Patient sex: F
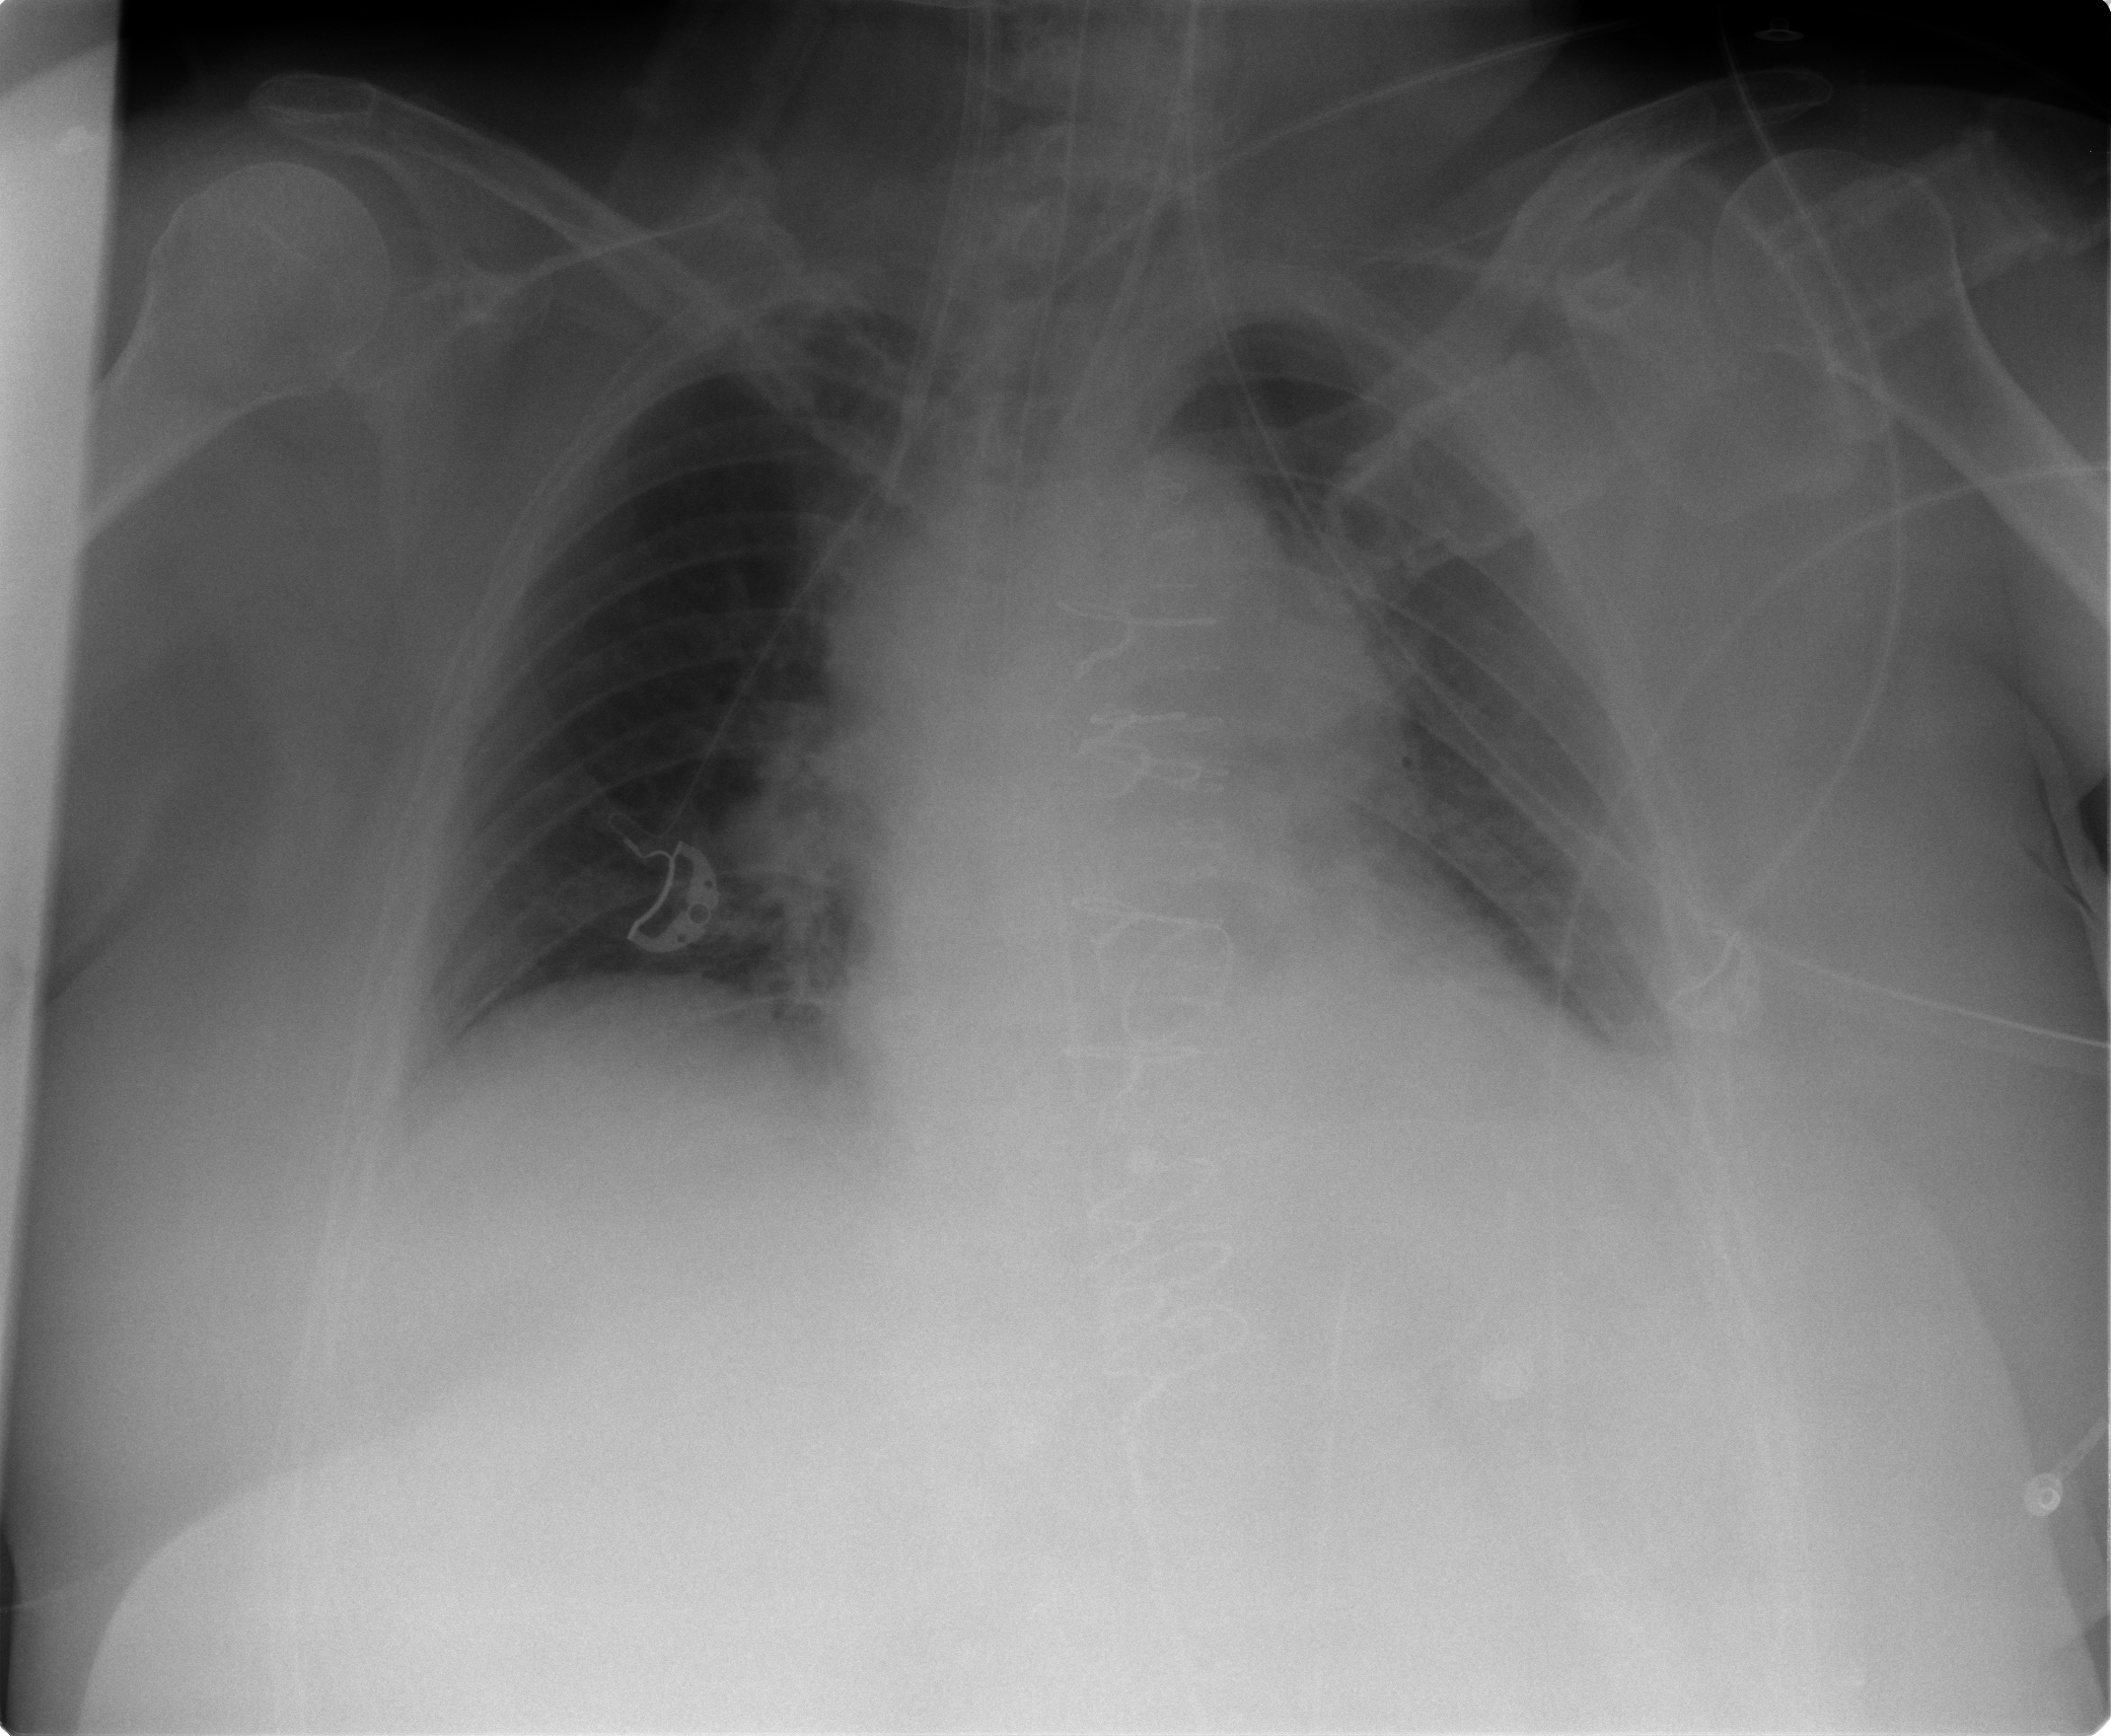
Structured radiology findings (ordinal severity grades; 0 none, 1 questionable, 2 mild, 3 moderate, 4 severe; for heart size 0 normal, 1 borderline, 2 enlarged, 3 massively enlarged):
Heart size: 0
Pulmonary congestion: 2
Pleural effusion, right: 0
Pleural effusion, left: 2
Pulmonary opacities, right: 0
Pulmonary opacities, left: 0
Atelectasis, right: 0
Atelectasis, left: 2